Field crop: maize
Growth stage: 2
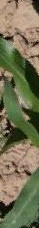
Species: maize